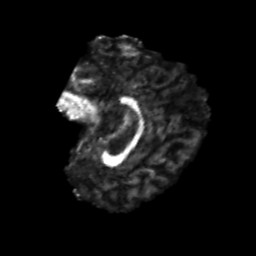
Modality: FA
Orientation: sagittal
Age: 24
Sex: male
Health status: healthy
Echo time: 0.074 s